Field crop: maize
Growth stage: 1
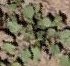
Species: convolvulus